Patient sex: M
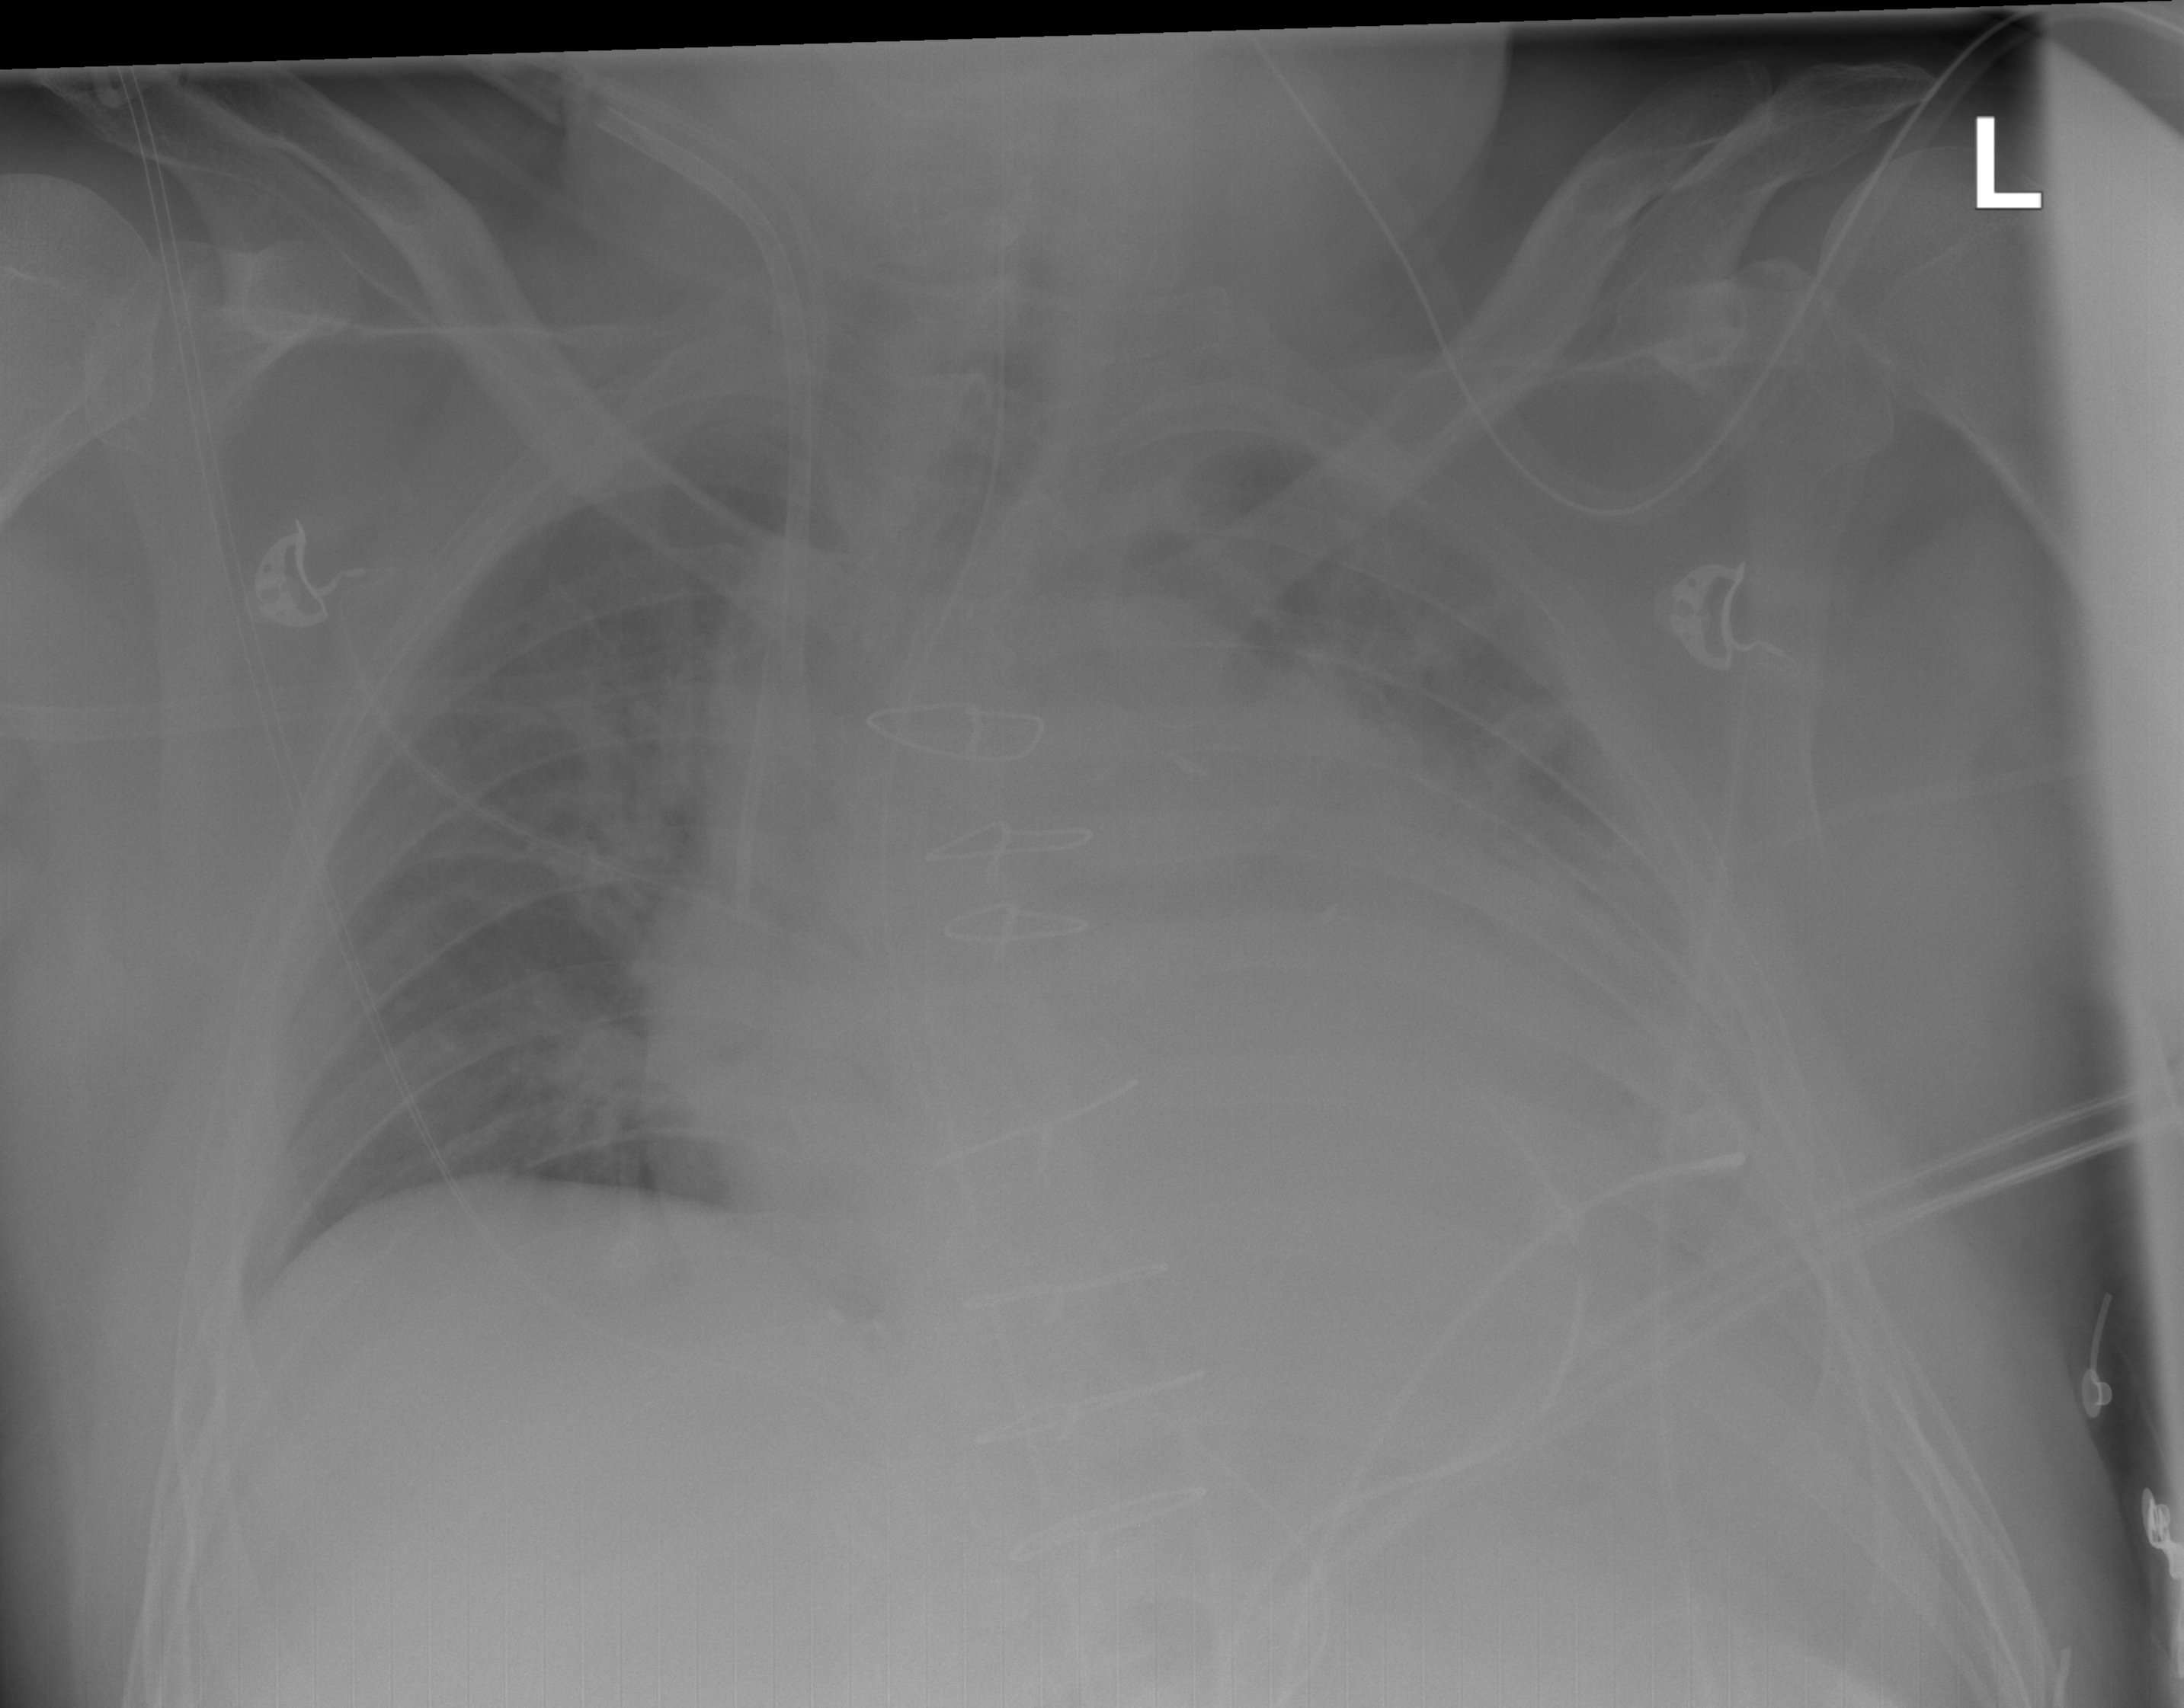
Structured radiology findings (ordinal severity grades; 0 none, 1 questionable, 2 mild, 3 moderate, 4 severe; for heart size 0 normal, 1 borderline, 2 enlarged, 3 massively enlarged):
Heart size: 2
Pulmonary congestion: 2
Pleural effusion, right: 0
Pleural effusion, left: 3
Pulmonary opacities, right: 0
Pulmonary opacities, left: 2
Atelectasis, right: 0
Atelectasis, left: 2